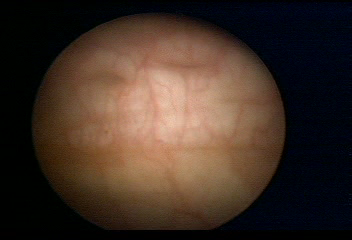
Modality: WLC
Class: Normal mucosa
Bladder cancer association: No